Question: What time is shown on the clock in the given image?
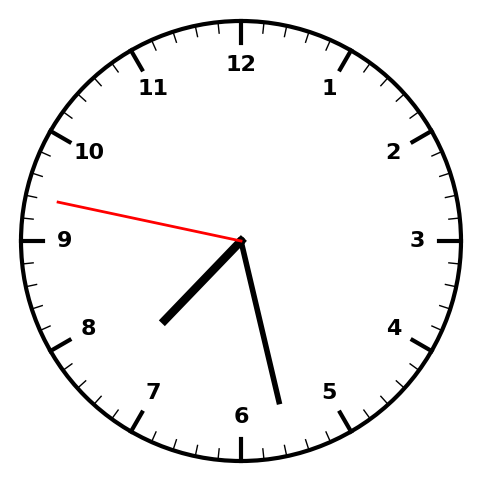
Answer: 07:27:47